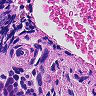
Metastatic tissue present: yes